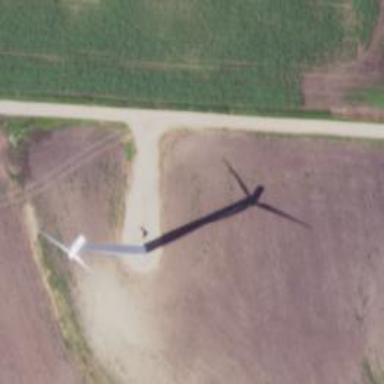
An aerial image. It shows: Wind turbine generating electricity through horizontal axis method. The source of the generator is wind.